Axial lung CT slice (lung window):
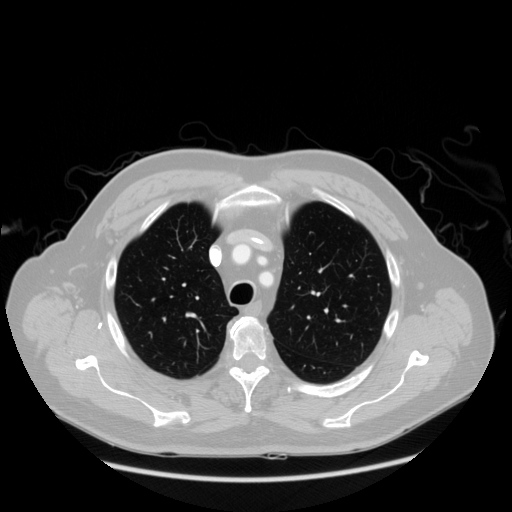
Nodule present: no